八年级 · 组合几何学
如图 1, 在长方形 $A B C D$ 中, $A B=C D=6 \mathrm{~cm}, B C=10 \mathrm{~cm}$, 点 $P$ 从点 $B$ 出发,

以 $2 \mathrm{~cm} / \mathrm{s}$ 的速度沿 $B C$ 向点 $C$ 运动 (点 $P$ 运动到点 $C$ 处时停止运动), 设点 $P$ 的运动时间为 $t \mathrm{~s}$ ，

(1) $P C=$ $\mathrm{cm}$. （用含 $t$ 的式子表示）

（2）当 $t$ 为何值时， $\triangle A B P \cong_{\triangle} D C P$ ?

(3) 如图 2, 当点 $P$ 从点 $B$ 开始运动, 同时, 点 $Q$ 从点 $C$ 出发,以 $v \mathrm{~cm} / \mathrm{s}$ 的速度沿 $C D$ 向点 $D$ 运动（点 $Q$ 运动到点 $D$ 处时停止运动, $P, Q$ 两点中有一点停止运动后另一点也停止运动), 是否存在这样的 $\nu$ 值使得 $\triangle A B P$ 与 $\triangle P Q C$ 全等?若存在, 请求出 $v$ 的值; 若不存在, 请说明理由.

图1

图2
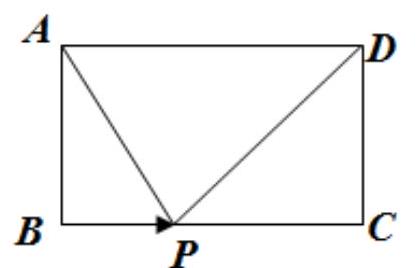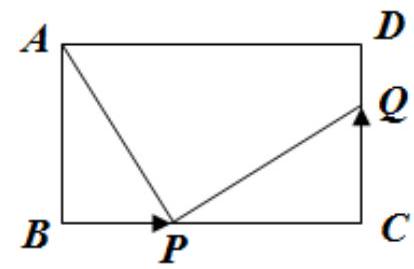
答案: 解: (1) 由题意得, $B P=2 t$,

$\therefore P C=B C-B P=10-2 t$,

故答案为: $10-2 t$;

(2) 若 $\triangle A B P \cong_{\triangle D C P}$

则 $B P=P C$

$\therefore 2 t=10-2 t$

即 $4 t=10$

$\therefore t=2.5$

$\therefore$ 当 $t=2.5$ 时,$\triangle A B P \cong \triangle D C P$;

(3) 存在, 理由如下:

当 $B P=C Q, A B=P C$ 时, $\triangle A B P \cong \triangle P C Q$

$\because A B=6$

$\therefore P C=6$

$\therefore B P=10-6=4$

$\therefore 2 t=4$

$\therefore t=2$

$\because C Q=B P=4$

$2 v=4$

$\therefore v=2 ;$
当 $B A=C Q, P B=P C$ 时, $\triangle A B P \cong \triangle Q C P$

$\because P B=P C$

$\therefore B P=P C=\frac{1}{2} B C=5$

$\therefore 2 t=5$

$\therefore t=2.5$

$\because C Q=B P=6$

$\therefore 2.5 v=6$

$\therefore v=2.4$

综上所述, 当 $v=2.4$ 或 2 时, $\triangle A B P$ 与 $\triangle P Q C$ 全等.